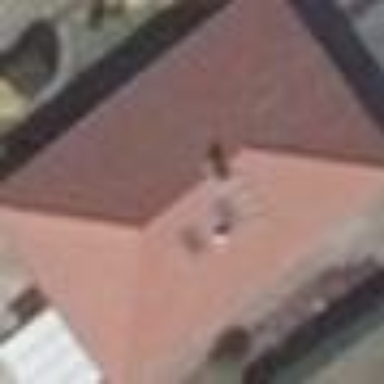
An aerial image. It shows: Detached building with hipped roof shape.